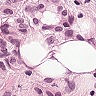
Metastatic tissue present: yes